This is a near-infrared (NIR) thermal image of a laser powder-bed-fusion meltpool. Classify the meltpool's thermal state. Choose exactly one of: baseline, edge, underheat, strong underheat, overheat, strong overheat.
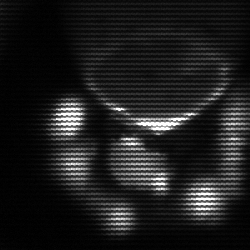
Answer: edge